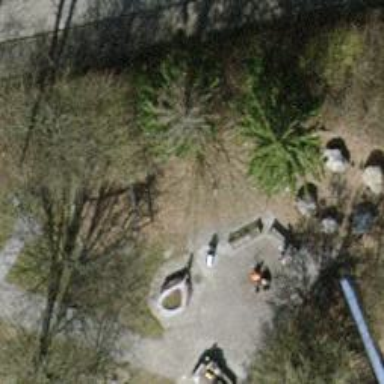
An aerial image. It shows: Bench.